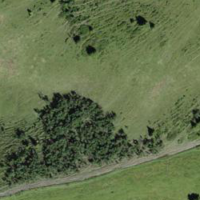
EUNIS habitat code: 32
Species observed at this site:
Arnica montana